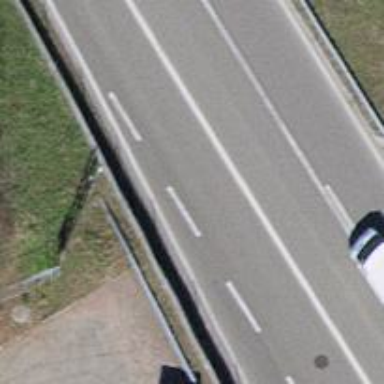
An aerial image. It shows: Asphalt trunk highway.